七年级 · 计数
 为了解学生对网上在线学习效果的满意度, 某校设置了: 非常满意、满意、基本满意、不满意四个选项, 随机抽查了部分学生, 要求每名学生都只选其中的一项, 并将抽查结果绘制成如图统计图(不完整).

被抽查的学生网上在线学习

效果满意度条形统计图

被抽查的学生网上在线学习

效果满意度扇形统计图

请根据图中信息解答下列问题:

(1)求被抽查的学生人数, 并补全条形统计图; (温馨提示: 请画在答题卷相对应的图上)

(2)求扇形统计图中表示 “满意” 的扇形的圆心角度数;

(3)若该校共有1000名学生参与网上在线学习, 根据抽查结果, 试估计该校对学习效果的满意度是 “非常满意” 或 “满意” 的学生共有多少人?
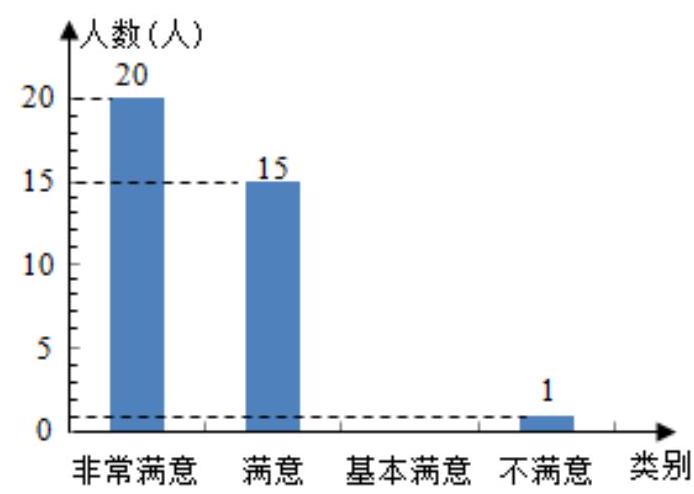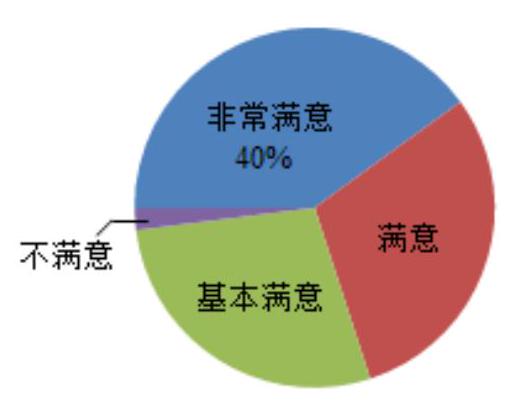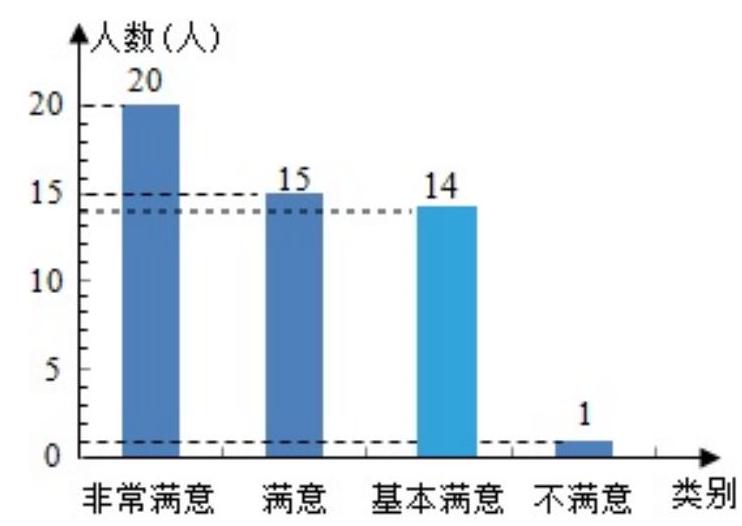
答案: 【答案】解: (1)抽查的学生数： $20 \div 40 \%=50$ (人),抽查人数中 “基本满意” 人数: $50-20-15-1=14$ (人), 补全的条形统计图如图所示:

被抽查的学生网上在线学习

效果满意度条形统计图

(2) $360^{\circ} \times \frac{15}{50}=108^{\circ}$,
答：扇形统计图中表示 “满意” 的扇形的圆心角度数为 $108^{\circ}$;

(3) $1000 \times\left(\frac{20}{50}+\frac{15}{50}\right)=700$ (人),

答：该校共有1000名学生中 “非常满意”或 “满意”的约有700人.

【解析】(1)从两个统计图中可知, 在抽查人数中, “非常满意” 的人数为 20 人, 占调查人数的 $40 \%$, 可求出调查人数, 进而求出 “基本满意” 的人数, 即可补全条形统计图; (2)样本中 “满意” 占调查人数的 $\frac{15}{50}$, 即 $30 \%$, 因此相应的圆心角的度数为 $360^{\circ}$ 的 $30 \%$; (3)样本中 “非常满意” 或 “满意” 的占调查人数的 $\left(\frac{20}{50}+\frac{15}{50}\right)$, 进而估计总体中 “非常满意”或 “满意”的人数.

本题考查扇形统计图、条形统计图的意义和制作方法, 从统计图中获取数量和数量之间的关系, 是解决问题的前提, 样本估计总体是统计中常用的方法.